Chest X-ray:
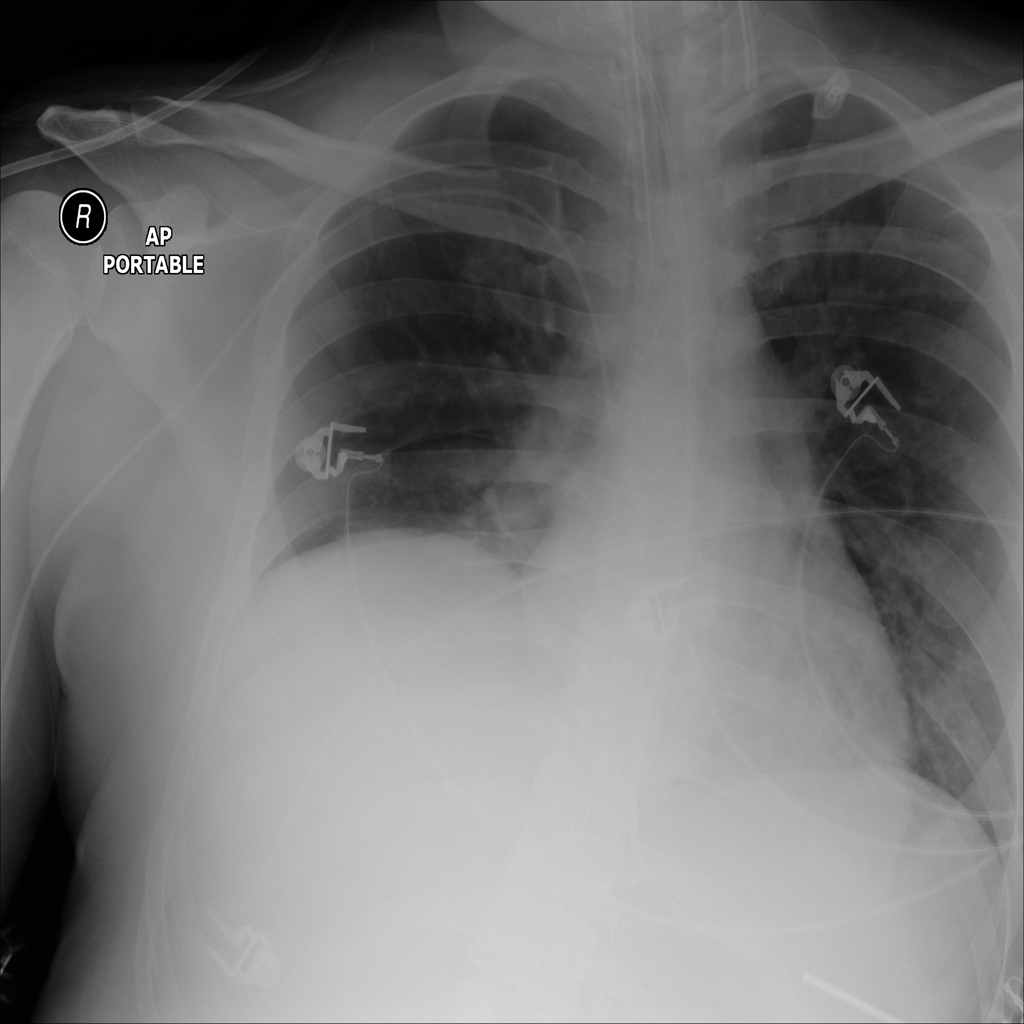
No abnormal finding: yes